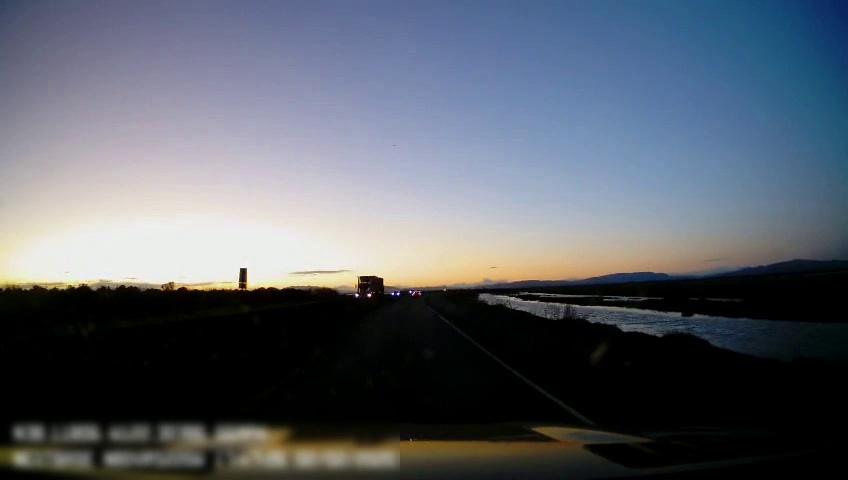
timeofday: Dusk/Dawn/Twilight
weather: Sunny
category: Drivable Space
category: Vehicles | Truck
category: Vehicles | Car
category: Vehicles | Car
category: Lanes | Current Lane
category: Lanes | Current Lane